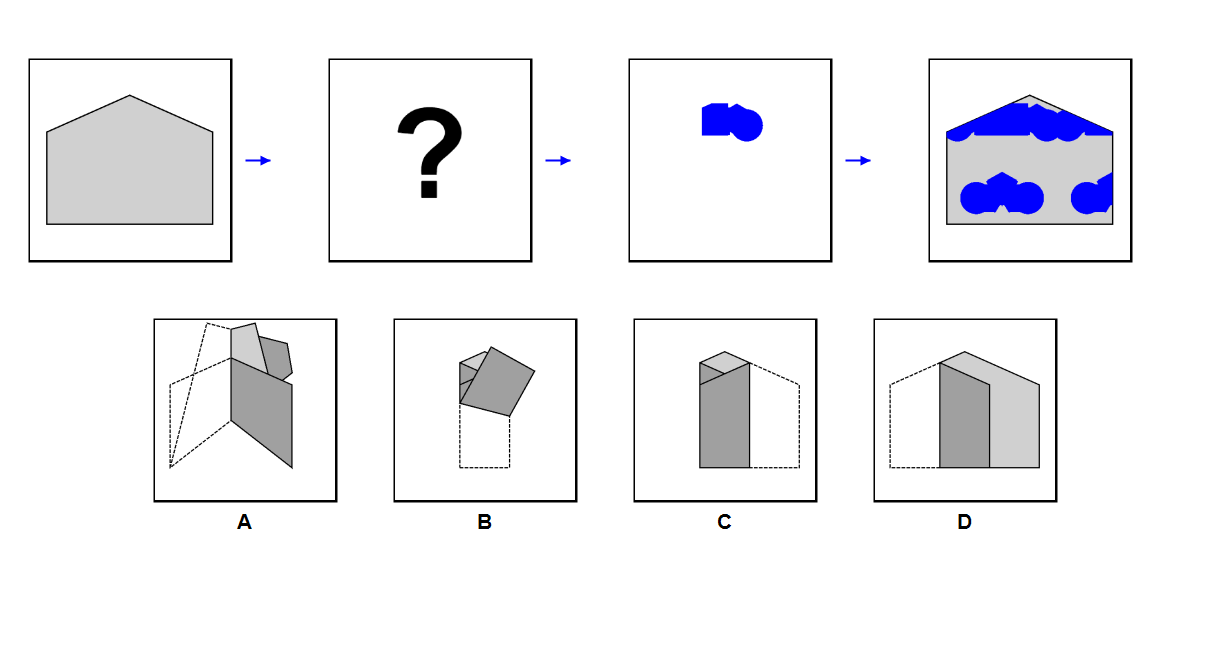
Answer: A